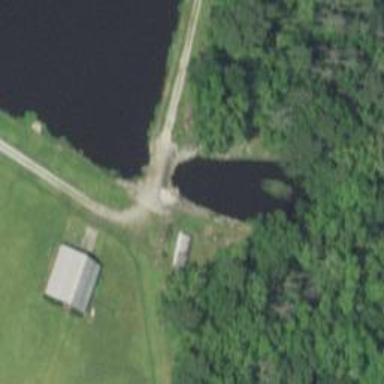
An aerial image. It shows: Culvert tunnel.